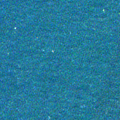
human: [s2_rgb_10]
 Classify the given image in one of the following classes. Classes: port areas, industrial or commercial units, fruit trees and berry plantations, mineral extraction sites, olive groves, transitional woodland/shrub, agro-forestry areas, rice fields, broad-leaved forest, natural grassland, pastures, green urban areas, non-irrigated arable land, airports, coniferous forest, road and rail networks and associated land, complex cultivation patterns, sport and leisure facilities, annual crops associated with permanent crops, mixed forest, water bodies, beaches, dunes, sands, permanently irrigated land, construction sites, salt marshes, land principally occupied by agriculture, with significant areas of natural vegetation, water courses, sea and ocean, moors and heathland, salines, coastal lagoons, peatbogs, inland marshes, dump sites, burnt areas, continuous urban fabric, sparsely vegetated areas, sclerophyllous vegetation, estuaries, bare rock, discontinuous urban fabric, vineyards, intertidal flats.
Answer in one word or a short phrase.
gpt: sea and ocean